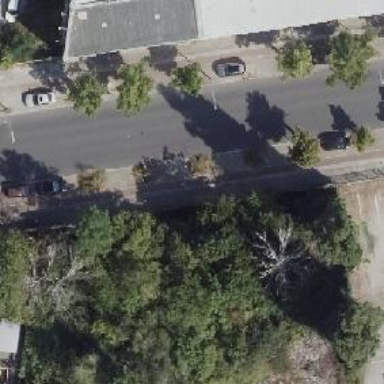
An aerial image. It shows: Broadleaved deciduous tree with parking obstacle nearby.